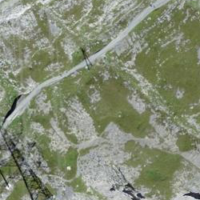
EUNIS habitat code: 48
Species observed at this site:
Doronicum grandiflorum
Eupeodes corollae
Anthus spinoletta